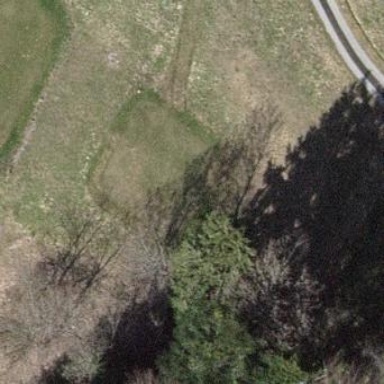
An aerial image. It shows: Grassy area designated as golf tee.